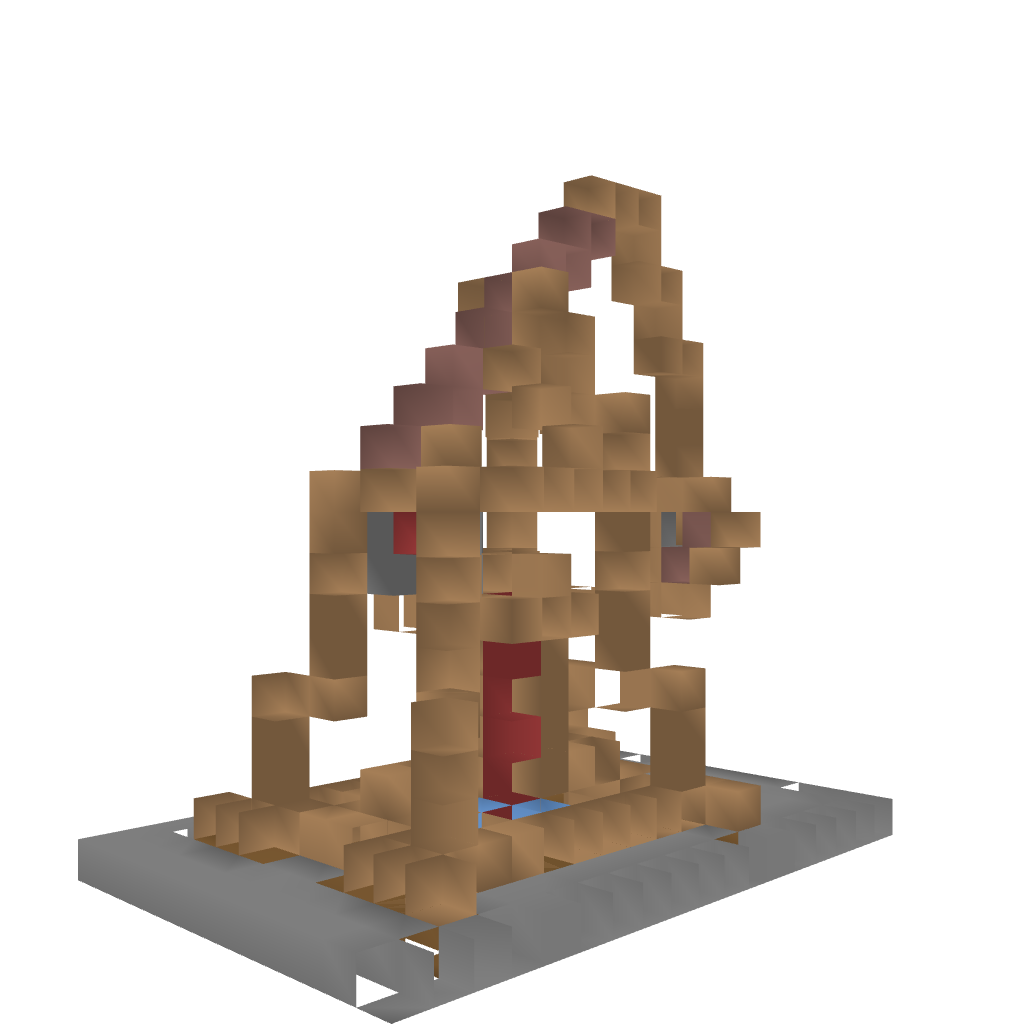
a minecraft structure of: Medieval Trebuchet v1.0